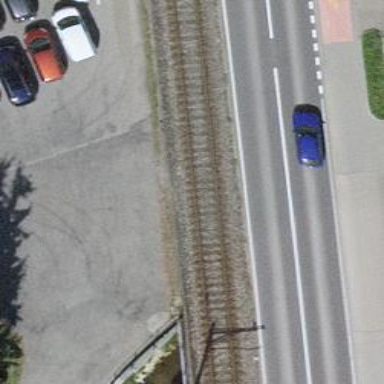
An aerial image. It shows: Single-track railway with electrified contact lines.